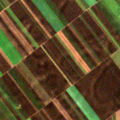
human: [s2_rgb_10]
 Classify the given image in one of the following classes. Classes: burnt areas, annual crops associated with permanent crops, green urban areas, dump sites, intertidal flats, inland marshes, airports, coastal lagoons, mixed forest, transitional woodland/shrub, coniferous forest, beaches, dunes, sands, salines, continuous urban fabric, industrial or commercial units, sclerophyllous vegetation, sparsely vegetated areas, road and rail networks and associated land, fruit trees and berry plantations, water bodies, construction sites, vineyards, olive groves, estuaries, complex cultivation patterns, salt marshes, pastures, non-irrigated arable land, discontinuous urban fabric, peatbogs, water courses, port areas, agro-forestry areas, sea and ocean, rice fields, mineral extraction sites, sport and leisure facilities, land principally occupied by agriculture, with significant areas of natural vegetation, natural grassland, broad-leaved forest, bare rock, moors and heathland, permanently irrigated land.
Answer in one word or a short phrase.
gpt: non-irrigated arable land